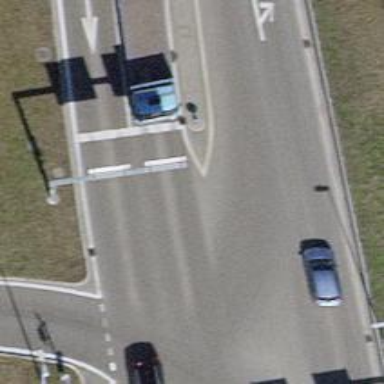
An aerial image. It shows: Road with traffic signals.